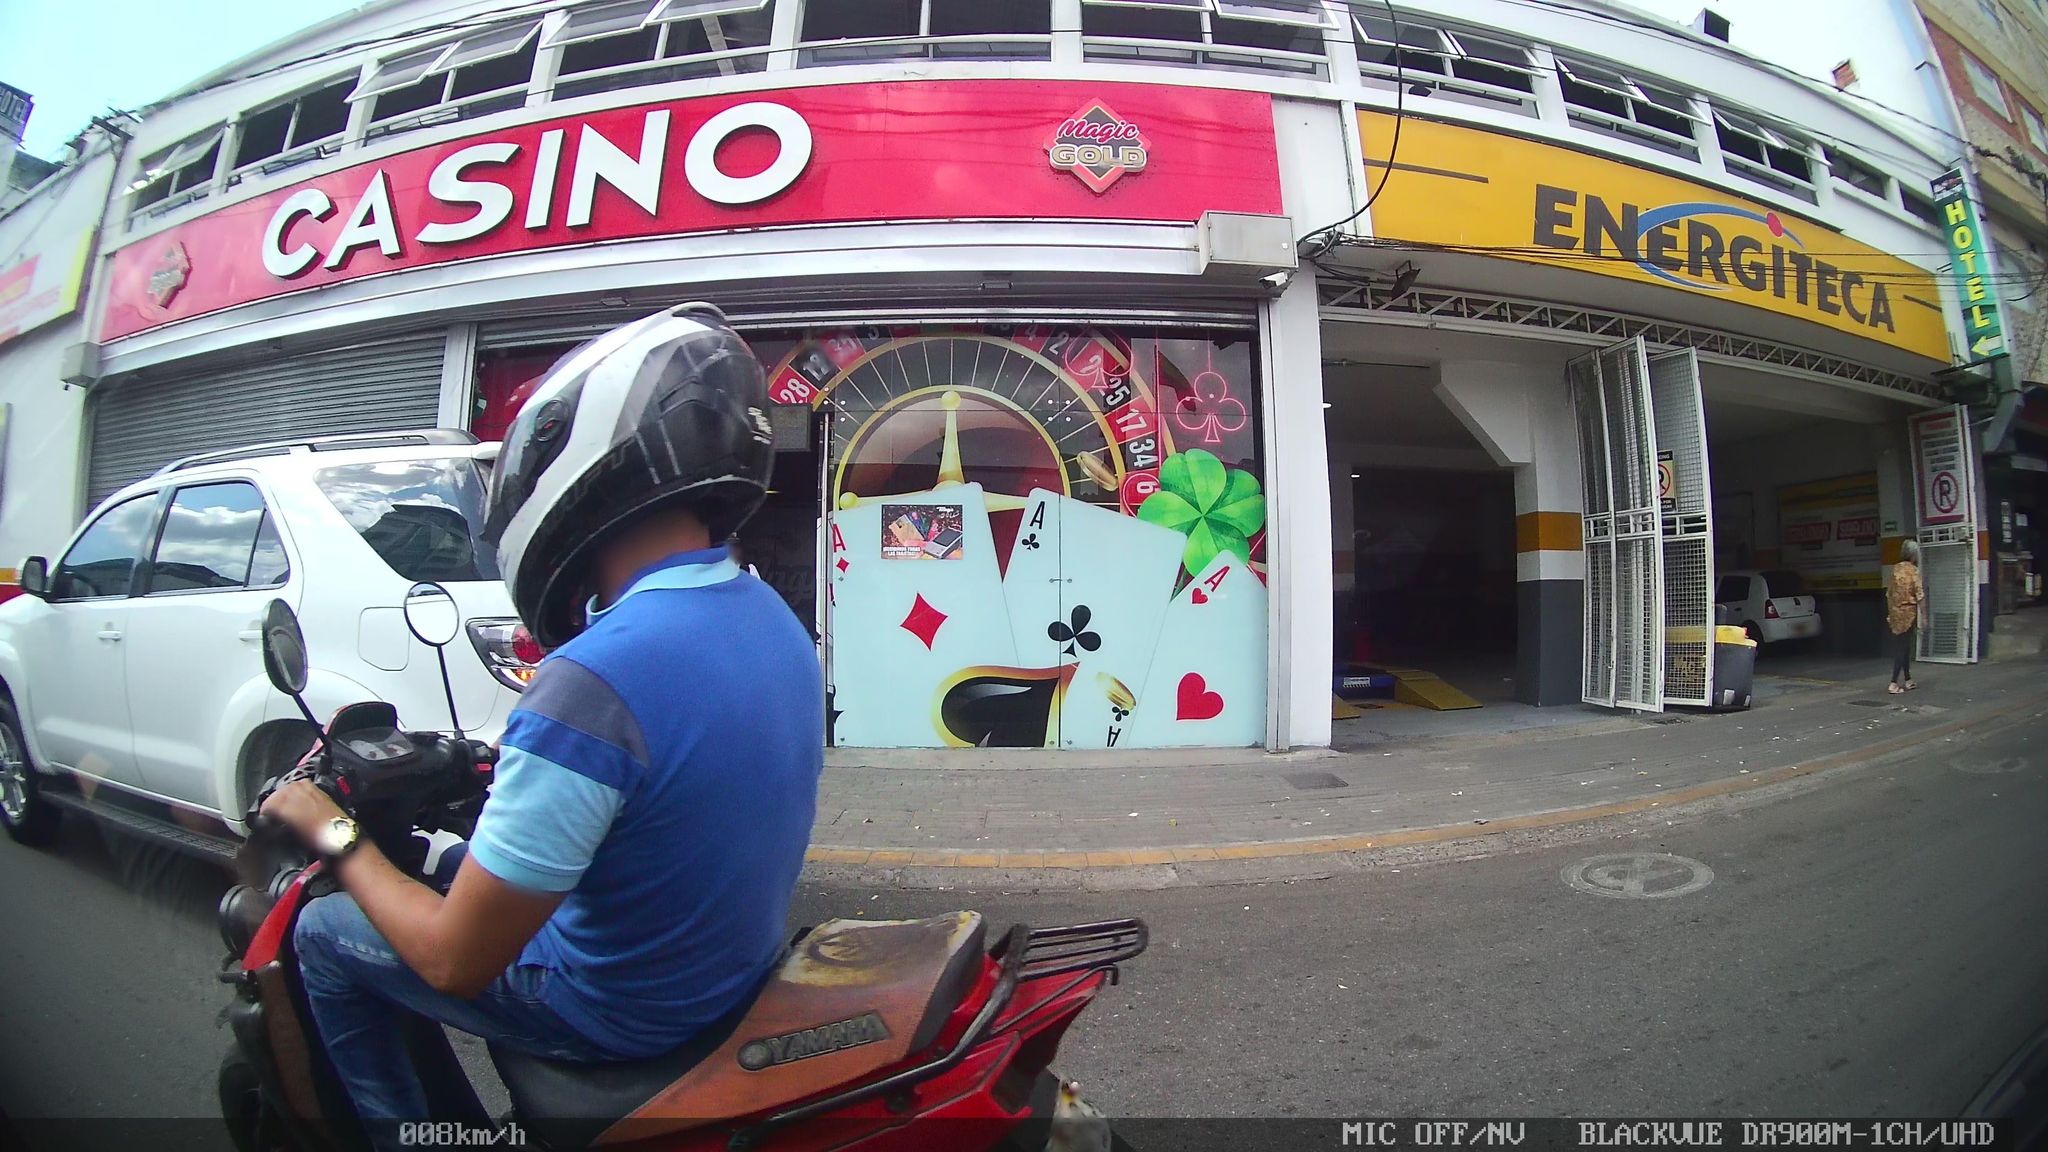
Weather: clear
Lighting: day
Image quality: good
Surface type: walking surface
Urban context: urban centre
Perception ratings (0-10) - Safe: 5.35, Lively: 4.61, Beautiful: 4.68, Boring: 2.07, Depressing: 6.37, Wealthy: 2.09